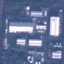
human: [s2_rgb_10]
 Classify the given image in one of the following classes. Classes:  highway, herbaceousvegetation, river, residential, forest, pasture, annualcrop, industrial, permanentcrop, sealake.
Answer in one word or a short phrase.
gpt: Industrial